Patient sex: M
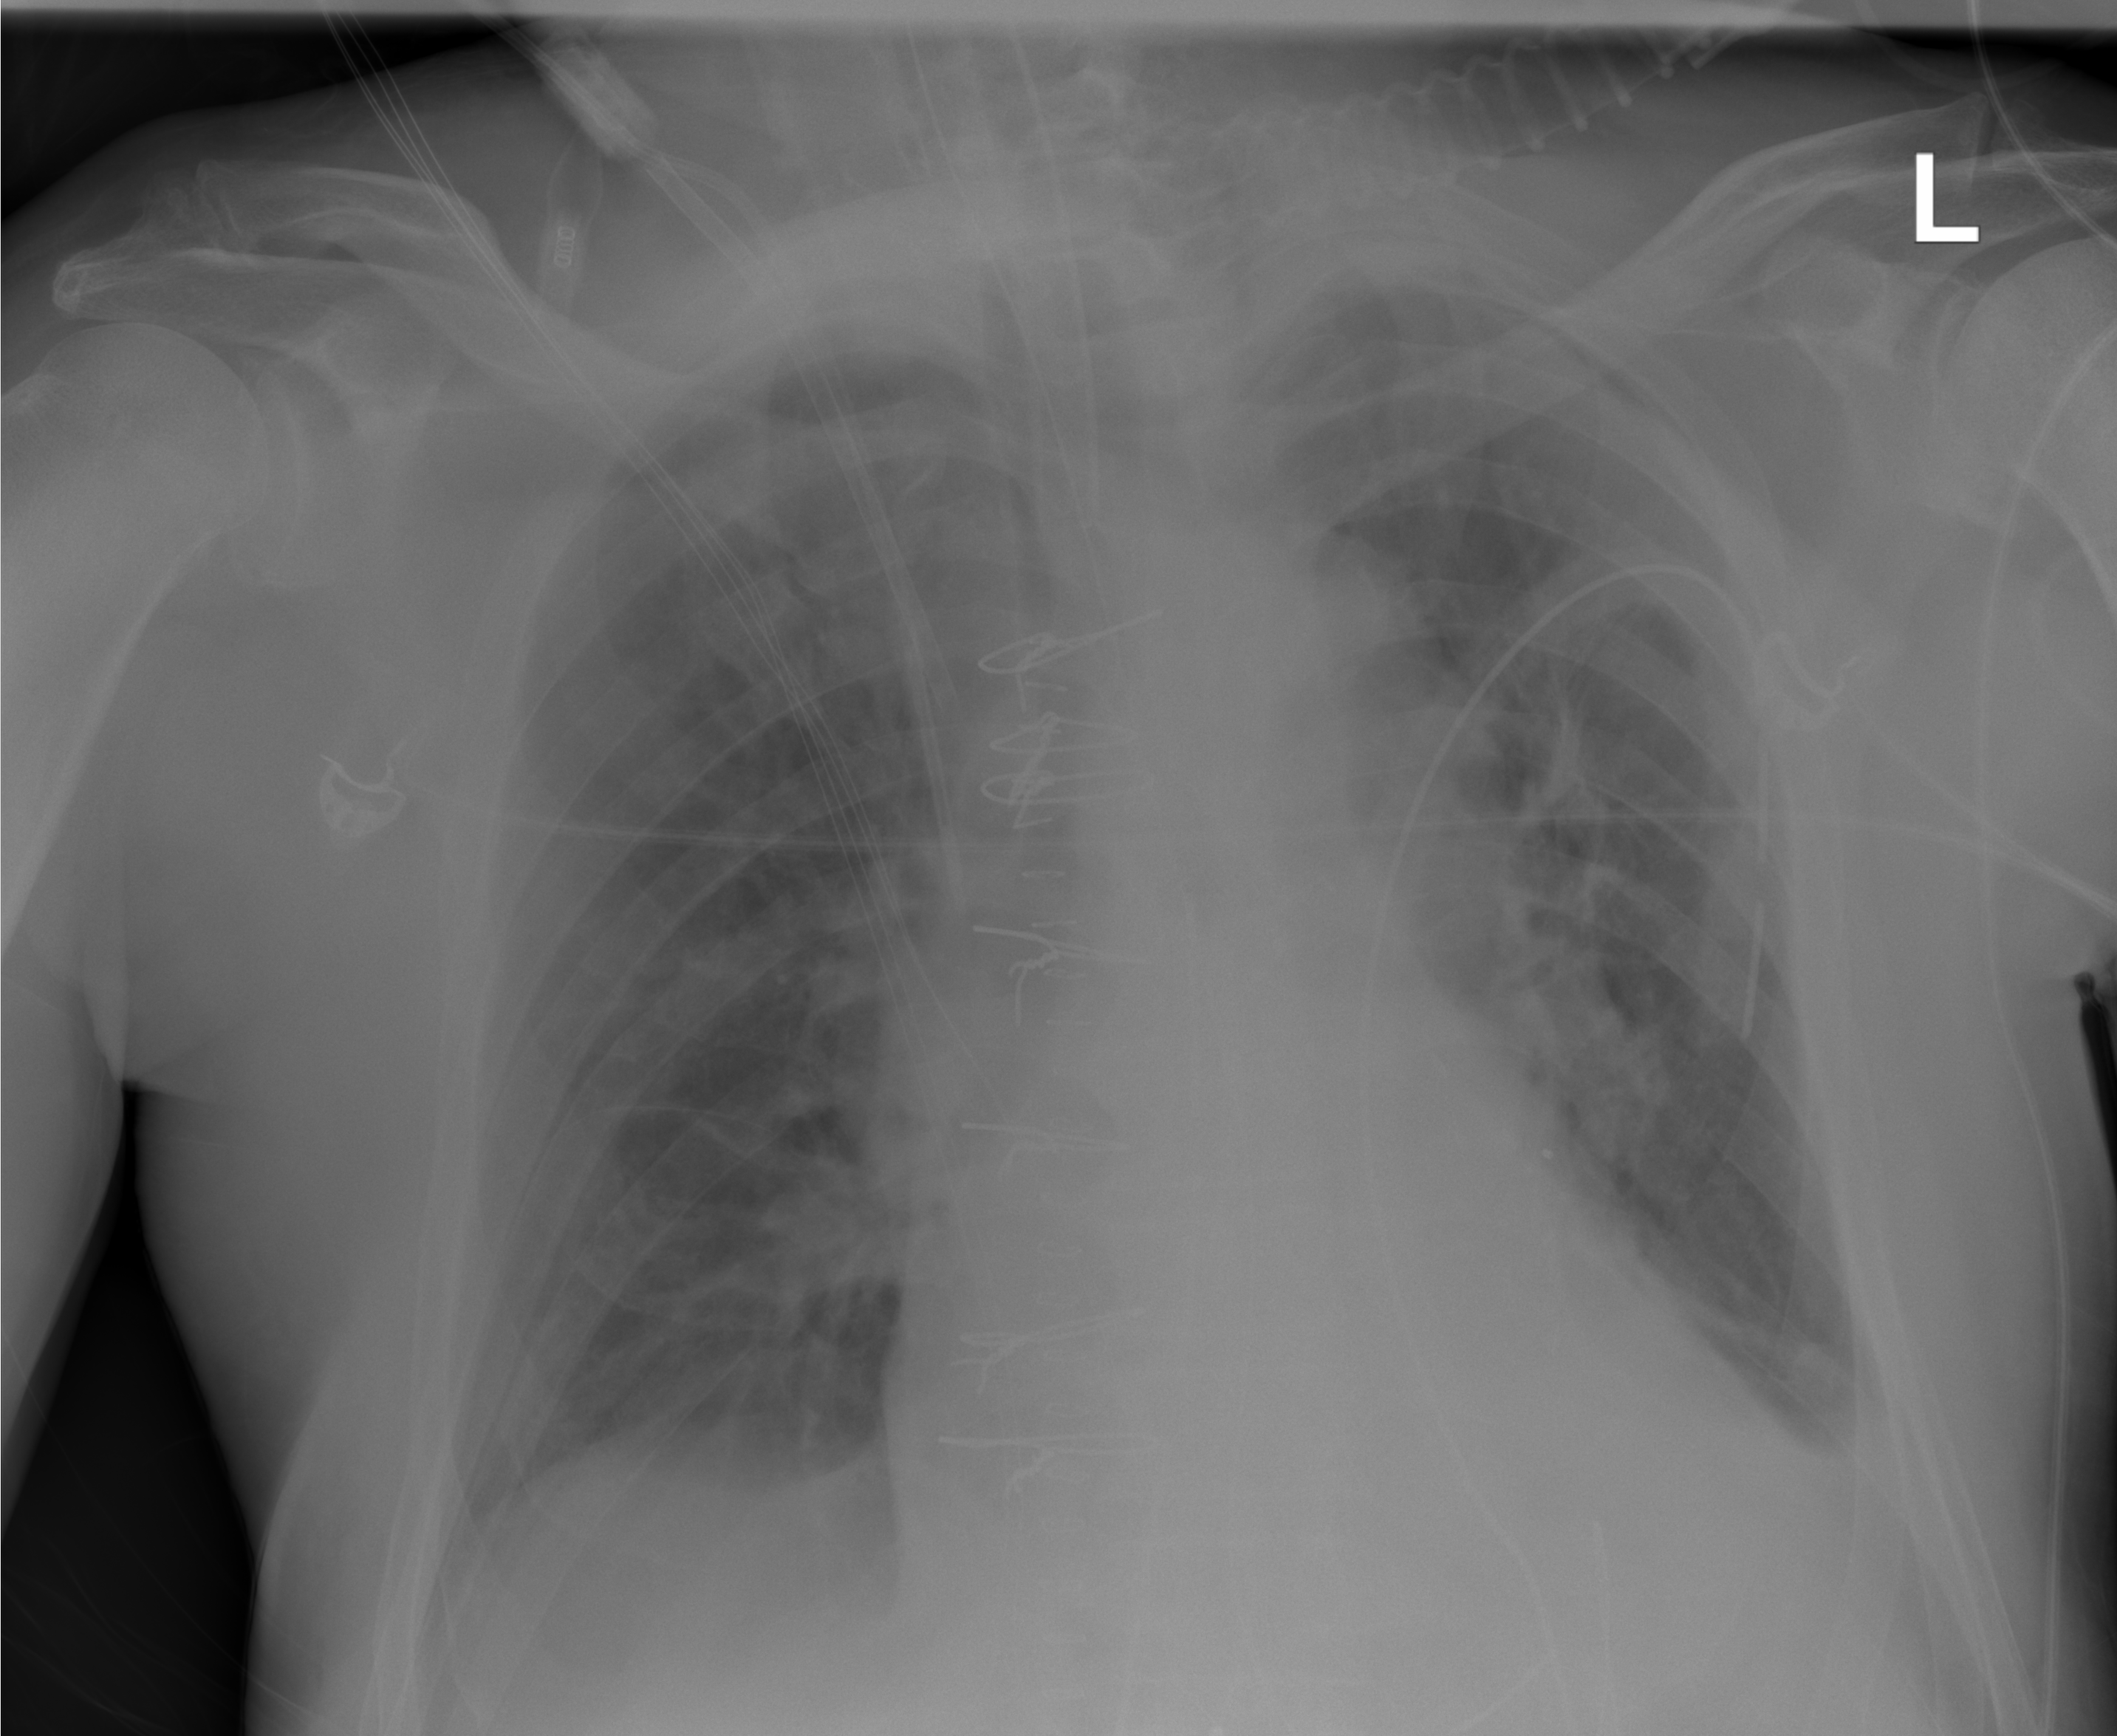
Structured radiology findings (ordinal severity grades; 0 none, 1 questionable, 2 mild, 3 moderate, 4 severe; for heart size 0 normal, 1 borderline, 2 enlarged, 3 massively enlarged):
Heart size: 2
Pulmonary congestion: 3
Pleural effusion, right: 2
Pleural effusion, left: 2
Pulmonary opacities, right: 0
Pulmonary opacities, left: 0
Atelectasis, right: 2
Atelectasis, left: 2